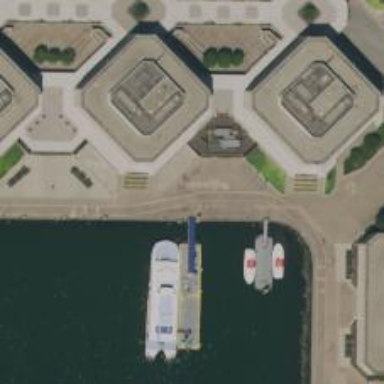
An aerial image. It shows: Ferry terminal.